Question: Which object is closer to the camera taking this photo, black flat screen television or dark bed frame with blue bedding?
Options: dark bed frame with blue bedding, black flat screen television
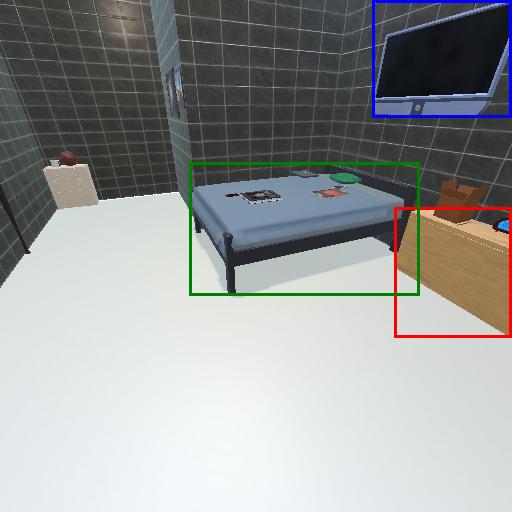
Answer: dark bed frame with blue bedding